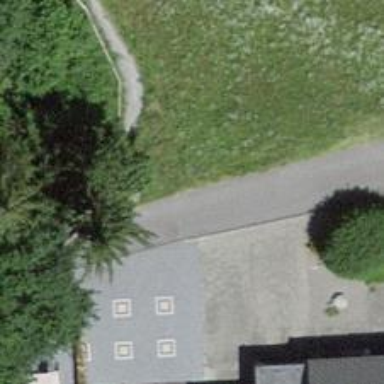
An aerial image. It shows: Steps with asphalt surface.